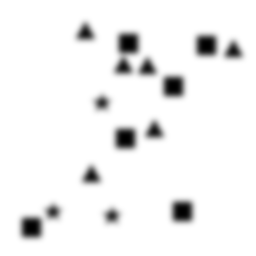
Squares: 6
Triangles: 6
Stars: 3
Total shapes: 15